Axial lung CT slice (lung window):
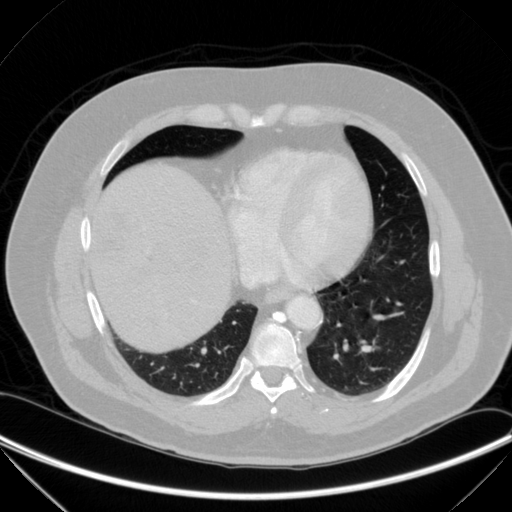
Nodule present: no